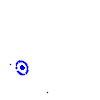
Particle: kaon